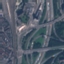
Label: Highway